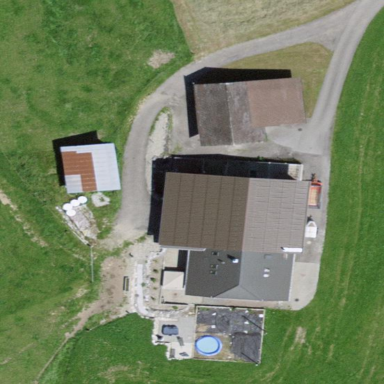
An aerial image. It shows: Farmyard area.